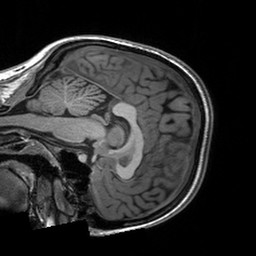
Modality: T1w
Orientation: sagittal
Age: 25
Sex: female
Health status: healthy
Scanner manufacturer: siemens
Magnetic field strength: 3 T
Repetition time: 2 s
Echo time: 0.00197 s